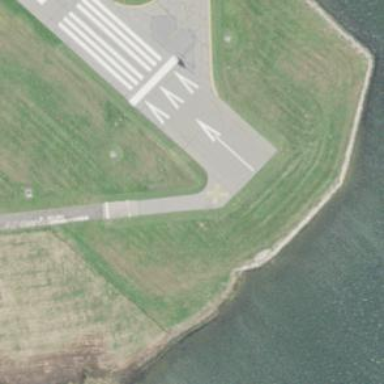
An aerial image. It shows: View of taxiway at the airport.